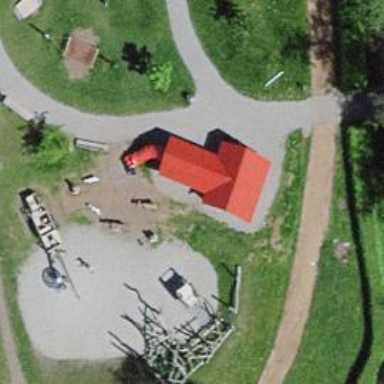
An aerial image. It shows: Picnic table located in leisure land area.